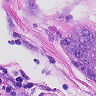
Metastatic tissue present: yes